Question: I am developing a static site using 'Jekyll', to be deployed on 'github pages'. I am facing issues using the baseurl in the configuration file. Here is an extract of my '_config.yml':
'''
baseurl: "/blog"
url: "http://remidoolaeghe.github.io"
'''
When ran locally at <URL> are loaded and applied on the pages.
Once deployed on 'Github Pages', I would expect to have the site available at: <URL>
But the actual URL is <URL>.
It seems the baseurl is not used by the 'Jekyll' on 'Github Pages'. The HTML pages are not at the expected URLs, neither any resources is (css, images, etc). Nothing based on baseurl is loaded by the browser, as you can see here:

I have checked the used 'Jekyll version'. I use the same as 'Github Pages'(2.4.0).
Have I missed something?
My 'Github'repo can be found <URL>.
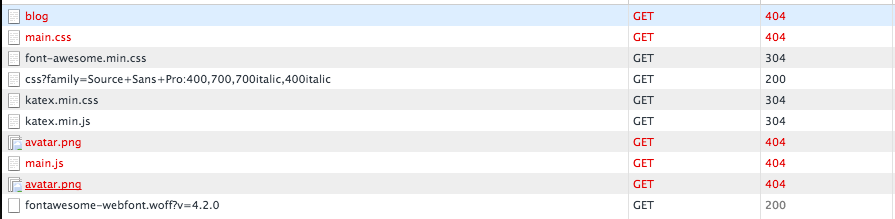
Answer: Another alternative to redirecting to '/blog' is:
GitHub pages allow for the 'redirect-from' Jekyll plugin as mentioned <URL> and redirect from there. Although as it's built for preventing old links from going to 404, this might not be what you want given your use-case.
'index.html'
'''
<META http-equiv="refresh" content="0;URL=/blog/">
'''
You'll want that tag in a '<head> </head>'. This will tell the any request to your root url point to the 'index.html' stored at '/blog/'. This is a fast way to doing it, similar to how '.htaccess' <URL>.
I think your best option is to use the second one, short of creating a gh-pages 'blog' repository and moving your site there. In fact, which might make things complicated, you still need to redirect 'http://remidoolaeghe.github.io' to point to 'http://remidoolaeghe.github.io/blog' or else people who visit 'http://remidoolaeghe.github.io' and not the '/blog' link get a blank page only.